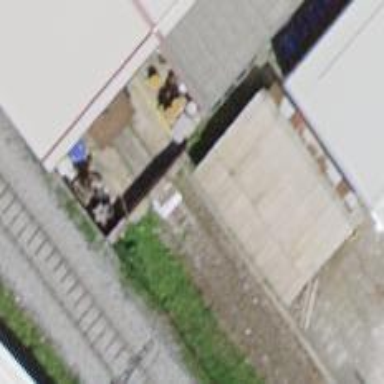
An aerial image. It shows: Railway buffer stop.